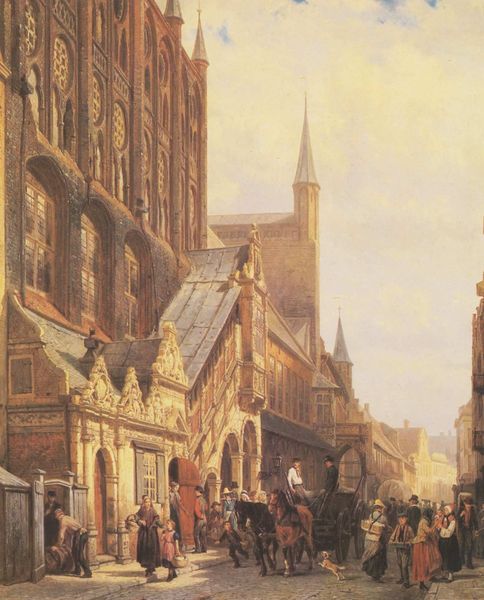
Titel: Lübeck, Breite Straße mit Rathaus im Sommer
Künstler: Cornelis Springer
Institution: (Privatbesitz)
Schlagwörter: blau, gemälde, himmel, mann, schatten, weiß, wolken, frauen, gelb, grün, kirchturm, menschen, mädchen, ocker, stadt, braun, bunt, fenster, frankreich, frau, glas, grau, hell, kleid, kleider, licht, männer, schwarz, strasse, säulen, tür, dach, gebäude, haus, hund, rot, tier, tiere, wolke, zaun, leute, alt, architektur, barock, mensch, spitze, häuser, gehen, kirche, sonne, gold, familie, kind, personen, front, gotik, renaissance, arbeit, genre, handel, kinder, pferd, pferde, rund, räder, turm, turmspitze, deutschland, schürze, ansicht, bogen, fassade, gasse, pflaster, türen, vedute, arbeiten, schürzen, dächer, giebel, dunst, backstein, kutsche, markt, platz, arbeiter, rundbogen, wagen, staffage, treppe, weiber, spielen, korb, aufgang, junge, tor, zinnen, stadtansicht, bögen, bürgersteig, kirch, türme, rundfenster, dom, scheiben, gehweg, kutscher, bier, fass, menschenmenge, rathaus, arkaden, kathedrale, portal, hellgrau, rollen, mittelalter, historismus, marktplatz, glasscheiben, weich, butzenscheiben, bellen, waagen, zinne, notre dame, pferdewagen, medaillons, spätgotik, hamburg, stralsund, strase, kopfsteinplaster, backsteingotik, straßburg, grauu, straßenpflaster, straßenbild, roter rock, goslar, karreb